Question: I've created a SSRS chart to group by months. I'm able to get the months to be displayed on the chart based on fiscal year (starting in October and end in September). However, the counts & values are still based on calendar year. How do I get the SSRS bar chart to group based on fiscal year?
For example.. On the attach print screen, you can see the months is in fiscal year order but it's group by calendar year with the new color (green) on Jan, Feb, March, & April. If it's grouped by fiscal year, Oct, Nov & Dec should also be in green.
Anybody have any ideas how I can set my SSRS chart to group by fiscal year?
Please Help! Thanks!
## Chart showing correct month order but group by calendar year

Here's an example of my data.
<URL>
<URL>
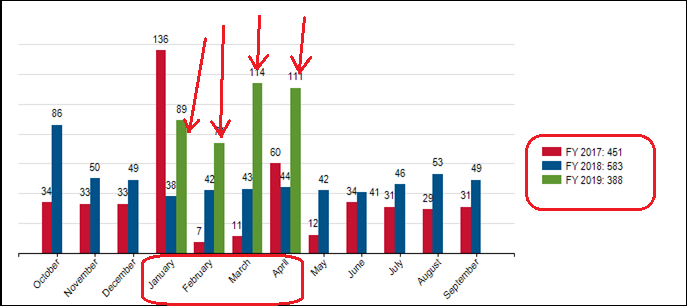
Answer: I've actually found the answer. On my series Group, I grouped the receivedon.Value date by Year but if the receivedon.Value month is Oct, Nov or Dec, add 1 year to the receivedon.Value date.
=iif(Month(Fields!receivedon.Value)10,Year(Fields!receivedon.Value),Year(DateAdd(DateInterval.Year,1, Fields!receivedon.Value))))